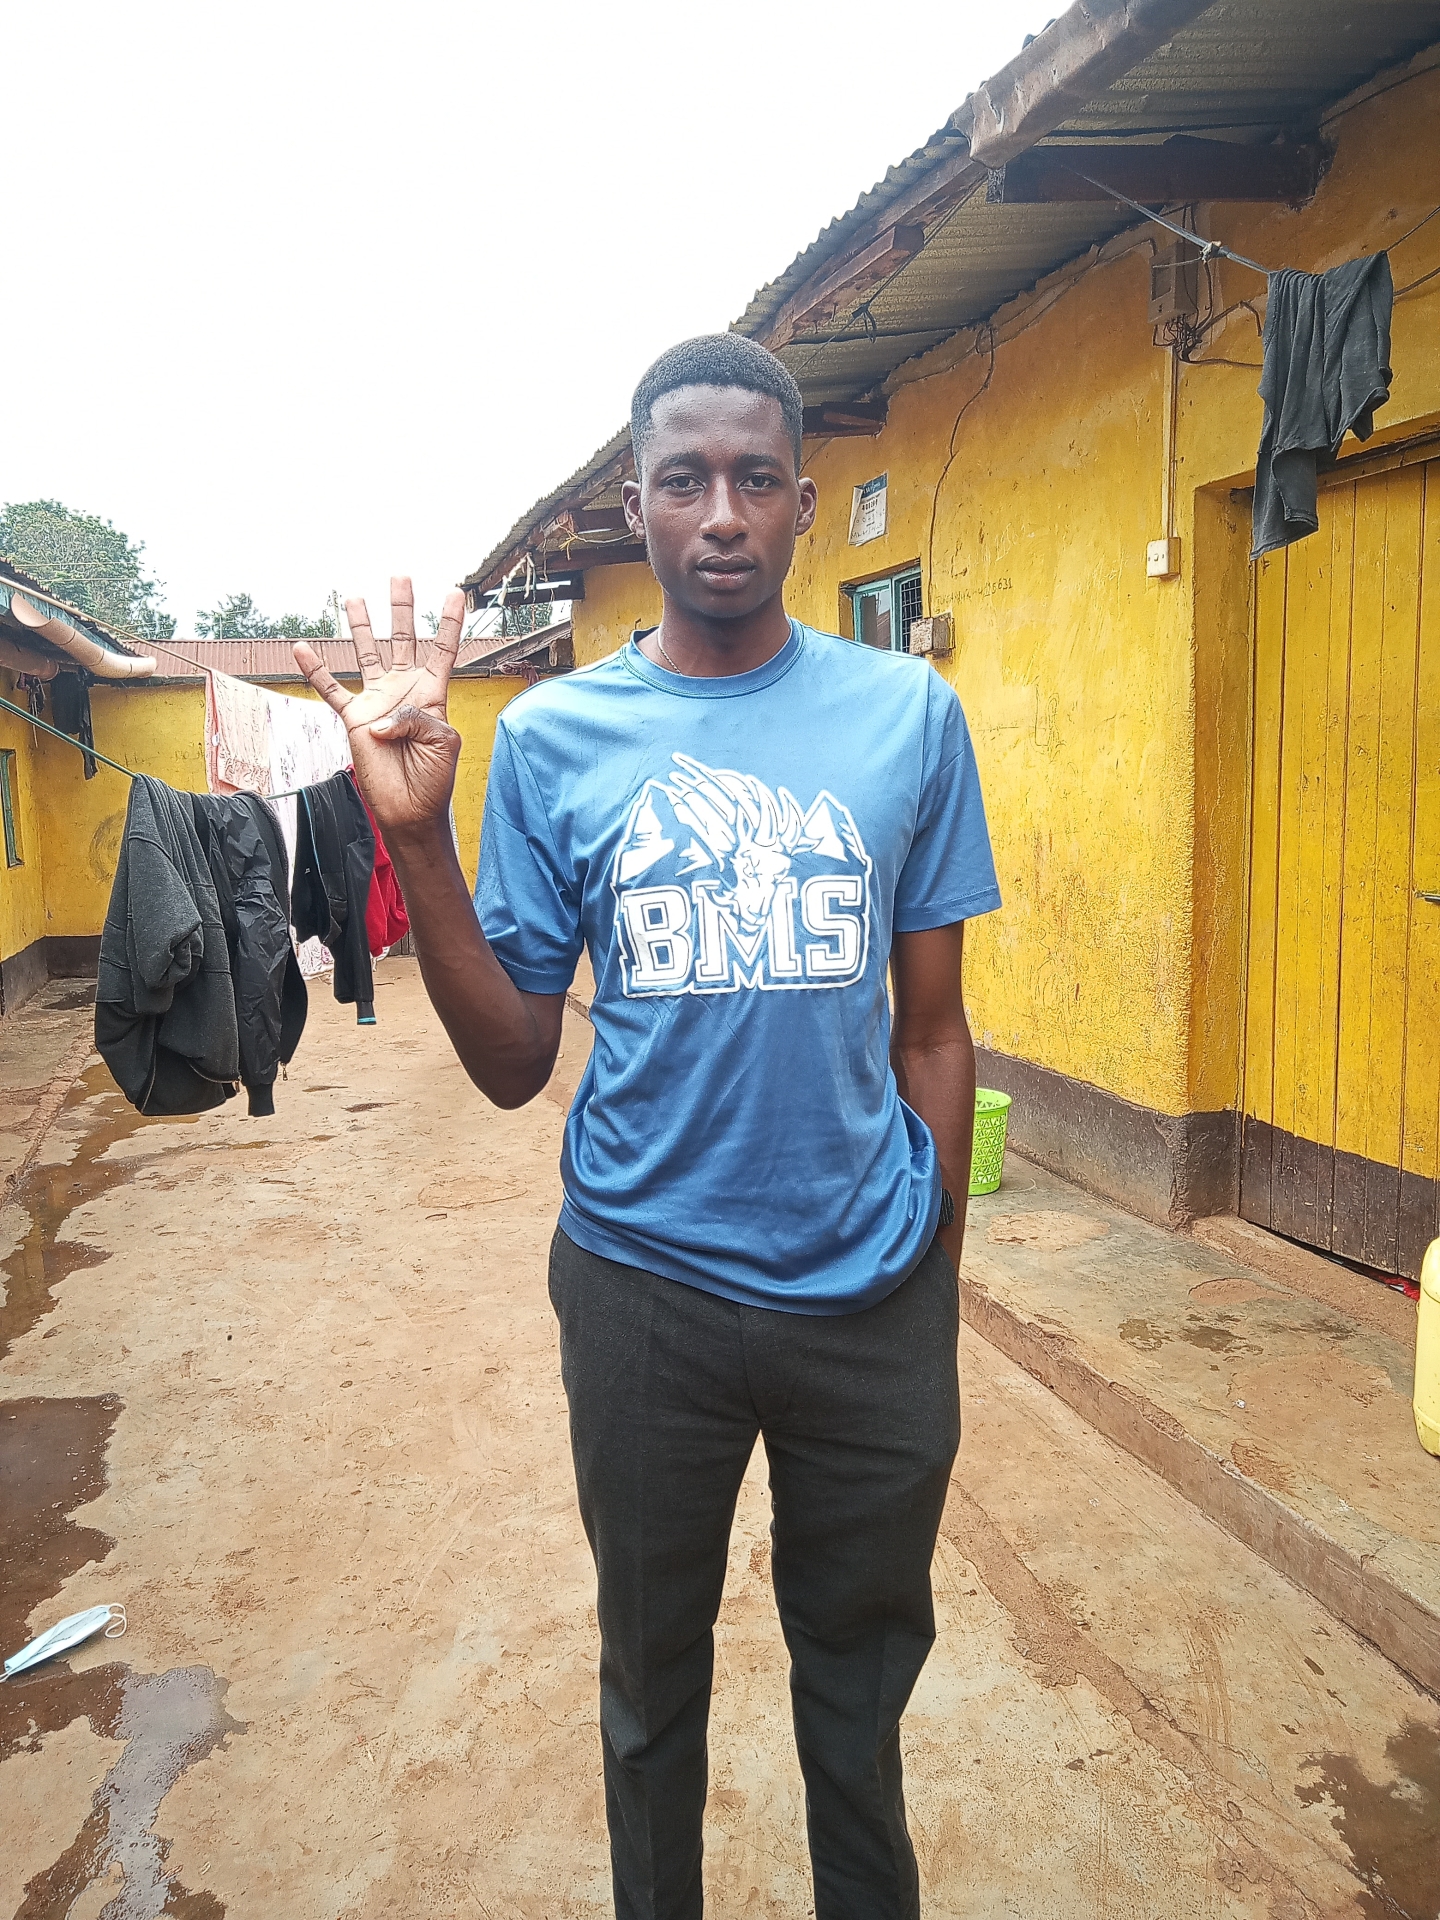
Label: clear